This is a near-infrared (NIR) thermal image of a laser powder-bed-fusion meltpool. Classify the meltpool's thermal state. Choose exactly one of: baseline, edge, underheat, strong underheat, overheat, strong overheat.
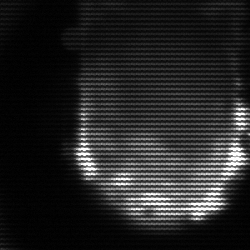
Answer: baseline